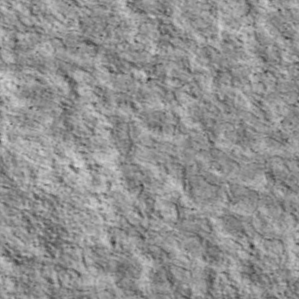
Label: non_frost